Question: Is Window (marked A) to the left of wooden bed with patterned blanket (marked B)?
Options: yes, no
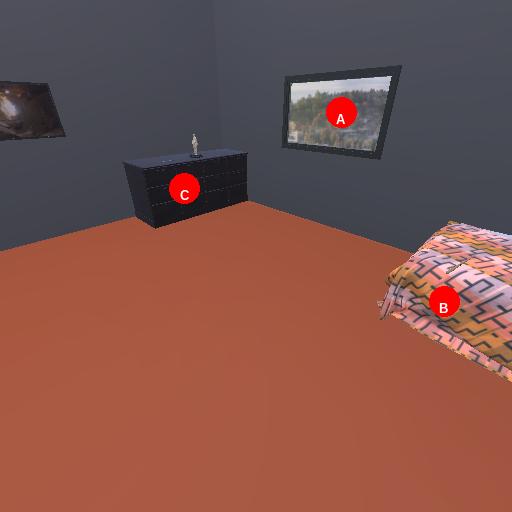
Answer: yes